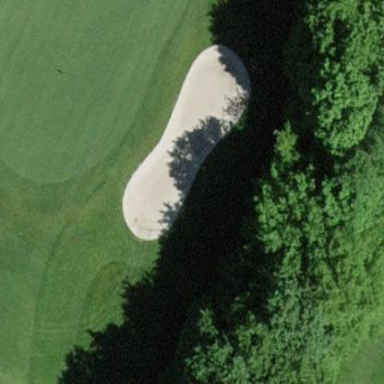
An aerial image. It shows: Golf bunker filled with natural sand.